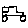
Label: car